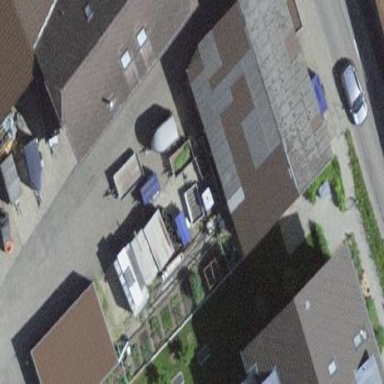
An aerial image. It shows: Warehouse building.